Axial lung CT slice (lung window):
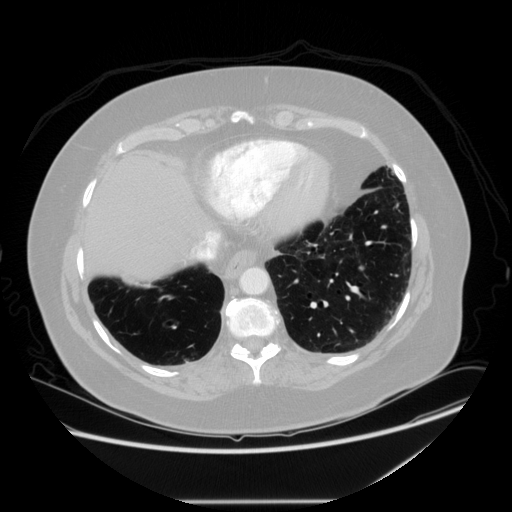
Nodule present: no